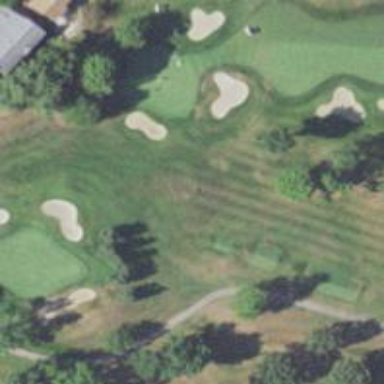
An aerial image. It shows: View of golf hole.